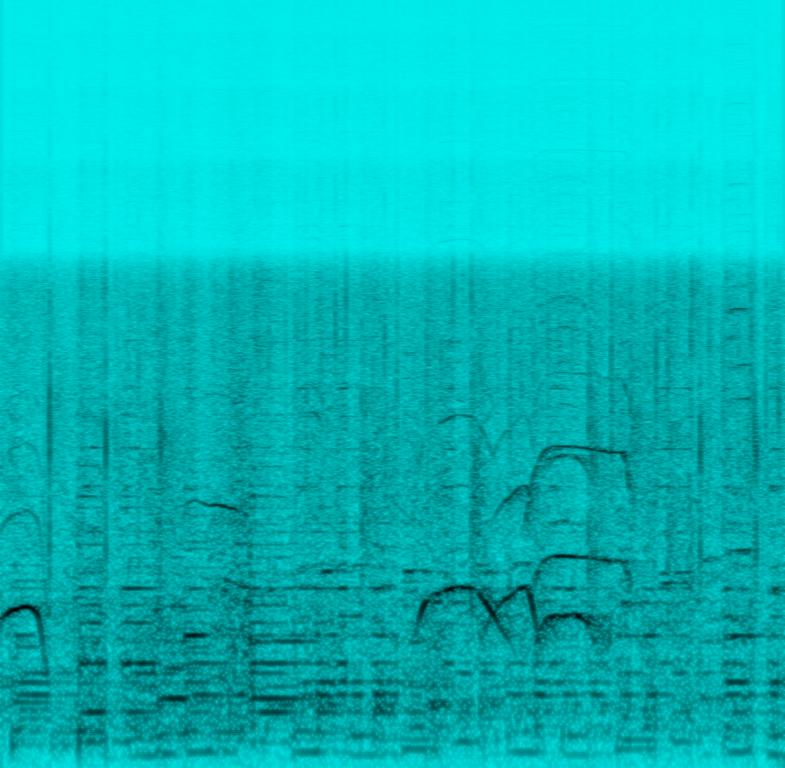
The jazz music features a swing band playing in the background. In the foreground one can hear tap dancing sounds and the crowd cheering. This and the low audio quality leads me to believe this is a recording of a live tap dancing show.